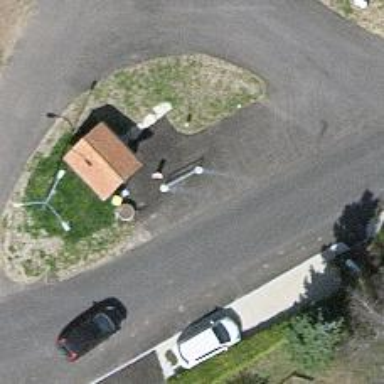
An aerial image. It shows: Bus stop along the road.